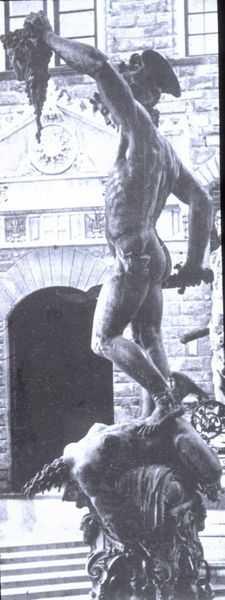
Titel: Perseus
Künstler: Benvenuto Cellini
Standort: Florenz, Piazza della Signoria, Loggia dei Lanzi (EU - I - Toskana)
Schlagwörter: akt, flügel, kampf, kopf, kämpfer, mann, nackt, brust, fenster, frau, haus, enthauptung, geköpft, halten, haupt, leiche, mord, stehen, stein, tod, tot, tragen, haare, stehend, renaissance, brunnen, skulptur, statue, kopfbedeckung, seitlich, giebel, platz, gewalt, schlacht, treppe, muskeln, floral, ornamente, metall, stufen, plastik, tor, foto, fotografie, photographie, antike, palazzo, schwarzweiss, schwert, brutal, helm, schritt, mythologie, photo, beute, erlegt, götter, florenz, medusa, perseus, opfer, hermes, gottheit, david, fotographie, first, grausam, besiegt, bernini, goliath, nacjt, po